Field crop: maize
Growth stage: 2
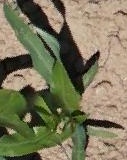
Species: maize